Question: I'm plotting a heatmap of the following csv file:
'''
"people","1","2","3","4","5","6","7","8","9"
"Ej1",0,0,0,1,0,1,1,1,0
"Ej2",0,1,1,0,0,0,1,1,0
"Ej3",0,1,1,1,0,0,0,1,1
"Ej4",0,1,0,0,1,1,0,0,1
"Ej5",1,0,1,1,0,1,1,1,1
"Ej6",1,1,0,1,1,1,0,0,0
"Ej7",0,1,1,0,0,0,0,1,1
"Ej8",0,0,1,1,1,1,1,0,0
"Ej9",1,1,0,0,1,0,0,1,1
'''
Using the following code I get the heatmap below and works fine
'''
library(reshape2)
library(ggplot2)
library(scales)
library(plyr)
data <- read.csv("fruits2.txt", head=TRUE, sep=",")
data$people <- factor(data$people,levels=rev(data$people))
data.m = melt(data)
#data.m <- ddply(data.m, .(variable), transform, rescale = rescale(value))
data.m[,"rescale"]<-rescale(data.m[,"value"],to=c(0,1))
fewer.labels <- c("Ej9","Ej8","Ej7","Ej6","Ej5","Ej4","Ej3","Ej2","Ej1")
p <- ggplot(data.m, aes(variable, people)) +
geom_tile(aes(fill = rescale), colour = "white") +
scale_y_discrete(labels=fewer.labels) +
scale_fill_gradient(low = "red", high = "green") +
theme(axis.text=element_text(size=8))
'''

Now I'm trying to plot the same fruits.txt file but including some missing values, therefore the file includes NA values. When the entire column is NA then it doesn't plot that column, would it be possible to plot that column shaded as it does with isolated NA values?
'''
"people","1","2","3","4","5","6","7","8","9"
"Ej1",0,0,0,1,0,1,1,NA,0
"Ej2",0,1,1,0,0,0,1,NA,0
"Ej3",0,1,1,1,0,0,0,NA,1
"Ej4",0,NA,0,0,NA,1,0,NA,1
"Ej5",1,0,1,1,0,1,1,NA,1
"Ej6",1,1,0,1,1,1,0,NA,0
"Ej7",0,1,1,0,0,0,0,NA,1
"Ej8",0,0,1,1,1,1,1,NA,0
"Ej9",1,1,0,0,1,0,0,NA,NA
'''
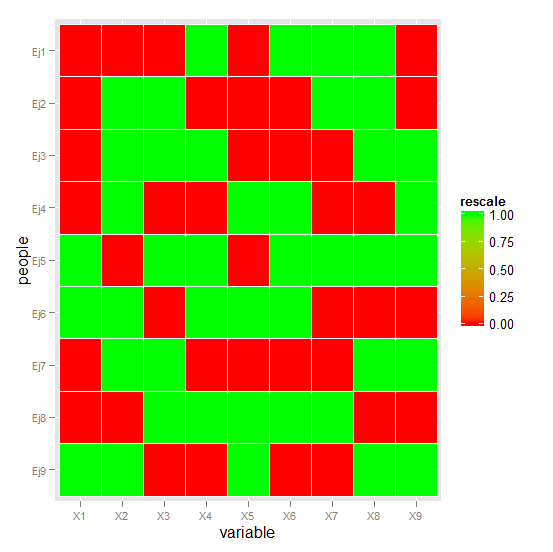
Answer: If you do not specify the 'id' variable in 'melt', both 'people' and column '8' are treated as ids, and you loose X8 in the variable column of the molten data. You then do not get variable X8 plotted in the heatmap.
Using 'melt(data,id='people')' should solve it.